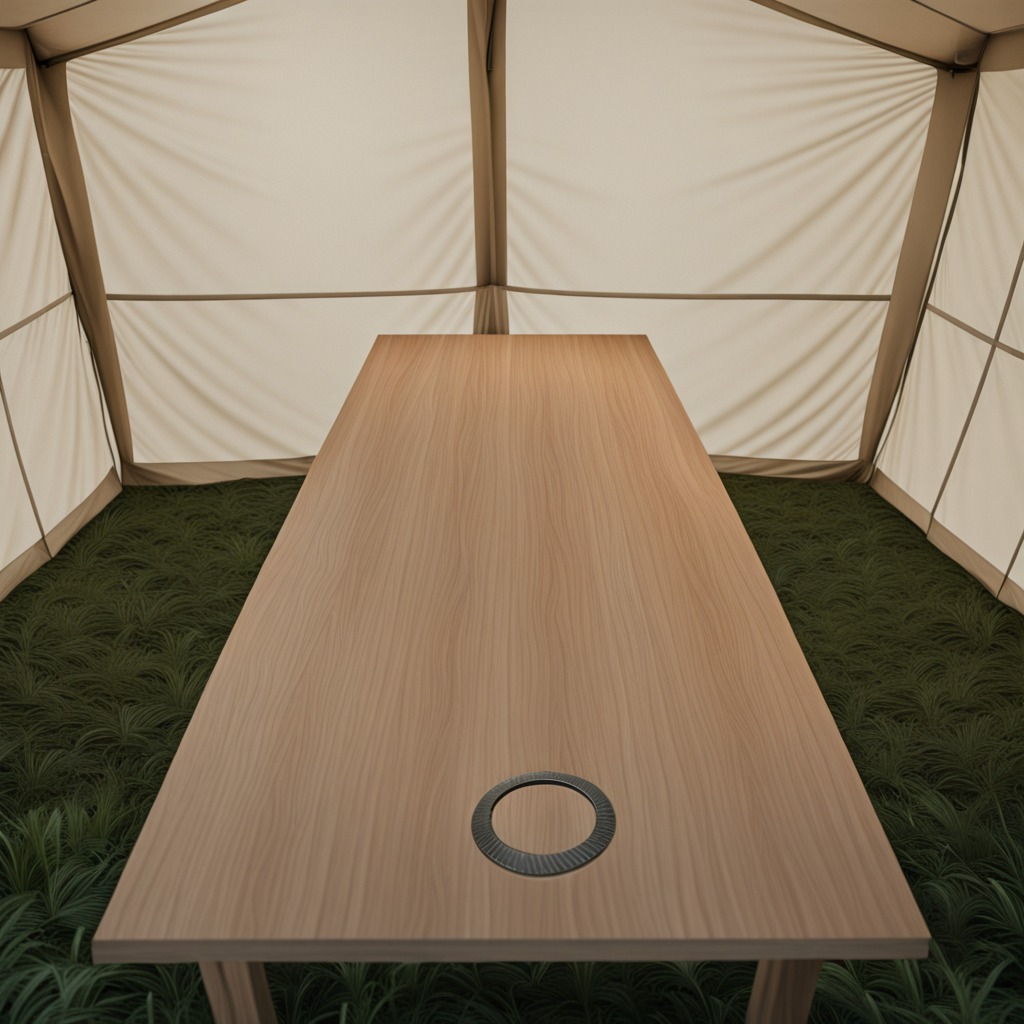
A flat metal washer is lying on a wooden table inside a jungle field workshop tent.